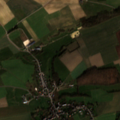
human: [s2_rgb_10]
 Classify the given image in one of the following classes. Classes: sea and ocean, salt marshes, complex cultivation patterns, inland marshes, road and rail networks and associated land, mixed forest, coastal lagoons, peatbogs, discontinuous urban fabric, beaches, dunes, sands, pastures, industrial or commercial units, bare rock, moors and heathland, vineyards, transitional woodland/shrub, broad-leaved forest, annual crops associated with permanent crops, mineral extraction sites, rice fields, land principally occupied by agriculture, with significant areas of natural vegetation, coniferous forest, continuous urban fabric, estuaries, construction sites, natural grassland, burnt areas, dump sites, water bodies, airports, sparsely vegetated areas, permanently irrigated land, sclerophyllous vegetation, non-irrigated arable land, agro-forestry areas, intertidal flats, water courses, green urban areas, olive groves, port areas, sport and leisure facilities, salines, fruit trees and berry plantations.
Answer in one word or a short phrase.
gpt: discontinuous urban fabric, non-irrigated arable land, complex cultivation patterns, broad-leaved forest